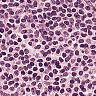
Metastatic tissue present: no